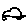
Label: car